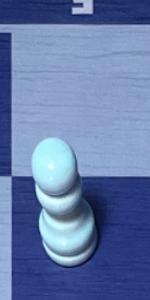
Label: Pawn_White